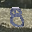
Label: 8